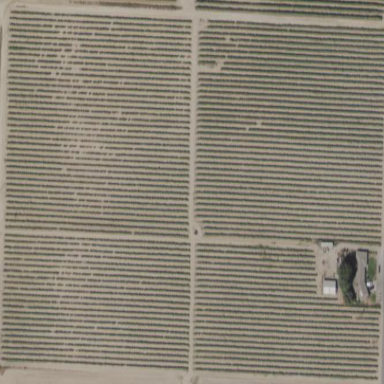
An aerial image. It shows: Beautiful vineyard in the countryside.